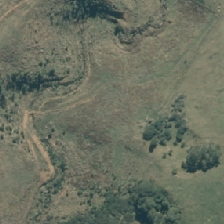
Land cover: grose_broom